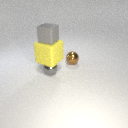
small gray metal sphere below small gray rubber cube